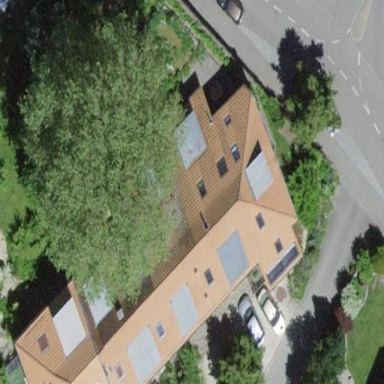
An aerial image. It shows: Building with hipped roof made of roof tiles.